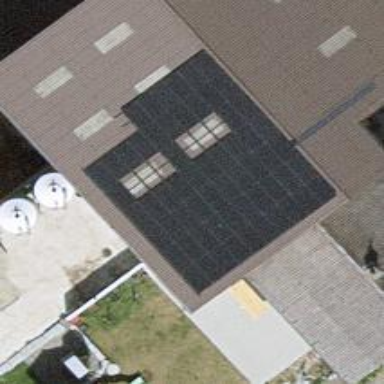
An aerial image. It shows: Solar power generator using photovoltaic method with solar photovoltaic panel types.